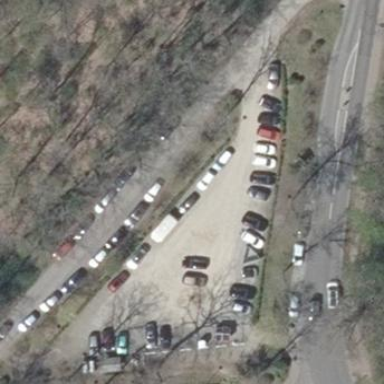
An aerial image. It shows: Parking area with pebblestone surface.